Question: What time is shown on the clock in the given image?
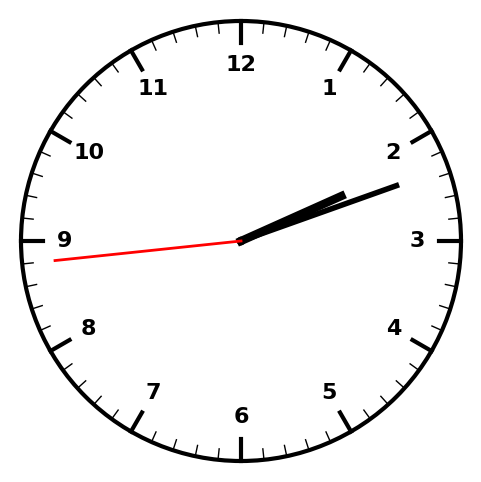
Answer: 02:11:44